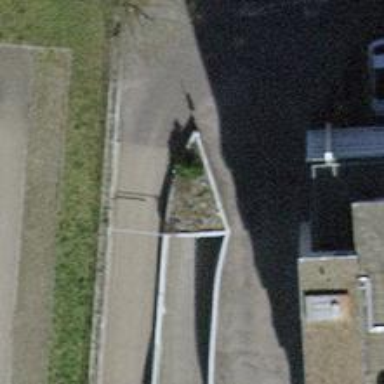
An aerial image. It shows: Wall barrier.